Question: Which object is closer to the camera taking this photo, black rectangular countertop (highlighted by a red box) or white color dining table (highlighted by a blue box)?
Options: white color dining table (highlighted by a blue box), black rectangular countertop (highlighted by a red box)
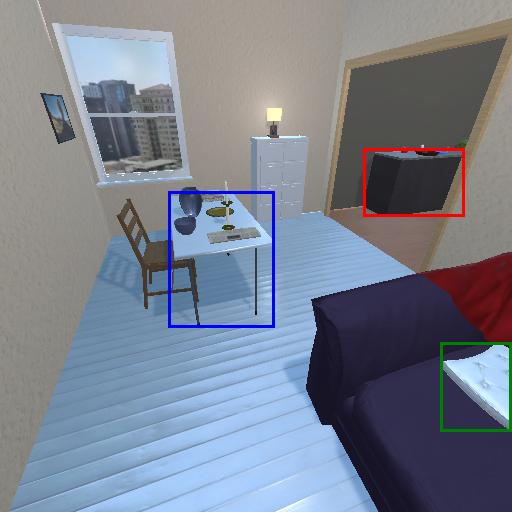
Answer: white color dining table (highlighted by a blue box)